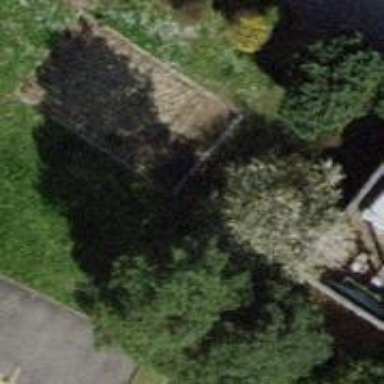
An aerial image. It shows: Garden area designated for leisure land.